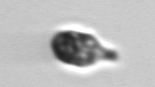
Label: Mesodinium